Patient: sex F, age 37
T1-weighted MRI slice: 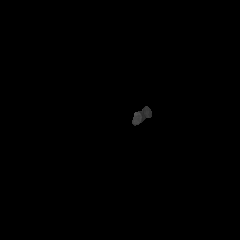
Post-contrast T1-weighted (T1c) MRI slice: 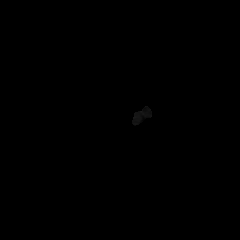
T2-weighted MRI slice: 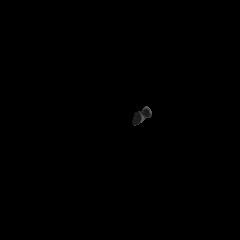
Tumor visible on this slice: no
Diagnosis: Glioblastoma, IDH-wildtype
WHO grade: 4